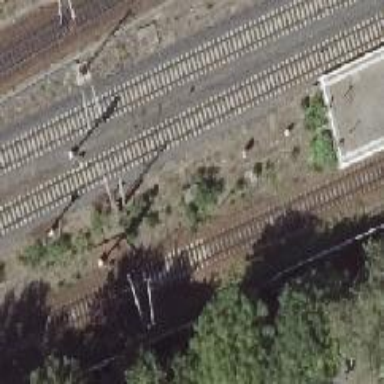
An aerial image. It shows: Railway signal.